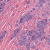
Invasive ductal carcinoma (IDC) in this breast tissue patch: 1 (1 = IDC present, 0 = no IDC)